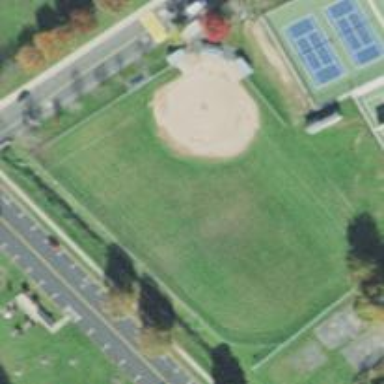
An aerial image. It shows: Baseball pitch for leisure and sports activities.